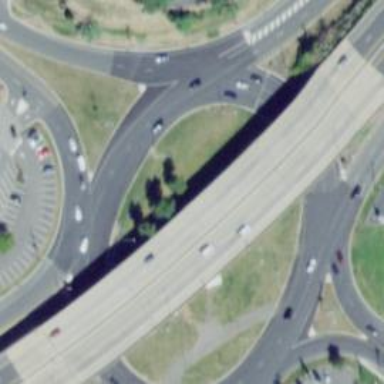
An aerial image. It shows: Circular junction on trunk highway.